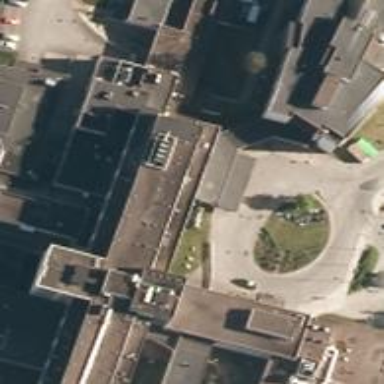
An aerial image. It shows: Hospital providing healthcare services.